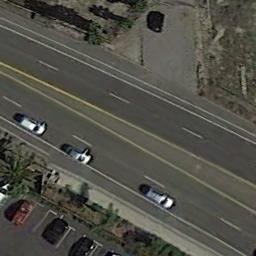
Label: freeway